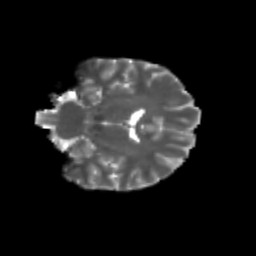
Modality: T2w
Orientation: coronal
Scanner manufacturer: siemens
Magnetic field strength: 3 T
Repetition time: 4.16 s
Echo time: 0.0806 s